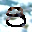
Label: 8